Current action and preconditions to check: trajectory_clear

Your task: For each precondition in the list above, predict whether it will hold at this action.

Consider the current scene as observed from the mobile robot's camera, and analyze the predicted future states of all dynamic agents (e.g., people, animals, vehicles, or any moving entities) within the NEXT SECOND.

IMPORTANT: Only answer "very likely" if you are absolutely certain—based on strong, clear evidence—that a dynamic agent will violate the precondition in the predicted future state. Do NOT answer "very likely" for unlikely, ambiguous, or low-probability risks.

Ask yourself for each precondition: Is there a high probability, with clear and convincing evidence, that the predicted future states of any dynamic agent will interfere with the predicted future state of the currently executing action within the NEXT SECOND, causing that precondition to fail?

Assess the risk level based on these predictions. Use "likely" or "very likely" if motions create a clear risk of interference.

Use "neutral" or "improbable" if agents are nearby but their predicted paths are clearly diverging or non-conflicting.

Failure Risk Categories: "very improbable", "improbable", "neutral", "likely", "very likely"

Answer Format: Output ONLY the probability_of_failure value from these categories: "very improbable", "improbable", "neutral", "likely", "very likely"

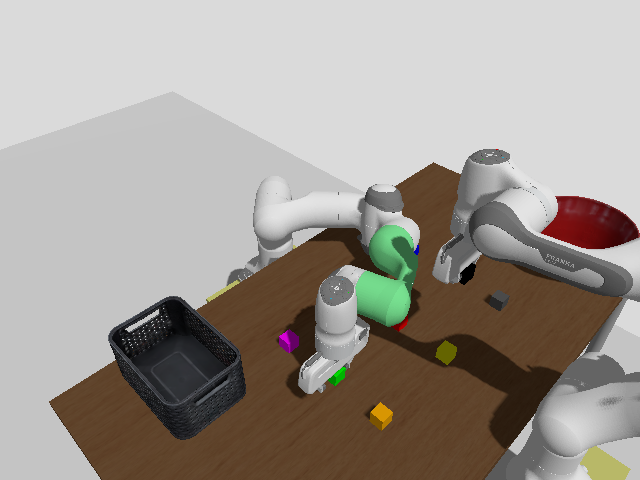

Answer: very improbable